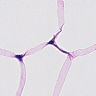
Metastatic tissue present: no